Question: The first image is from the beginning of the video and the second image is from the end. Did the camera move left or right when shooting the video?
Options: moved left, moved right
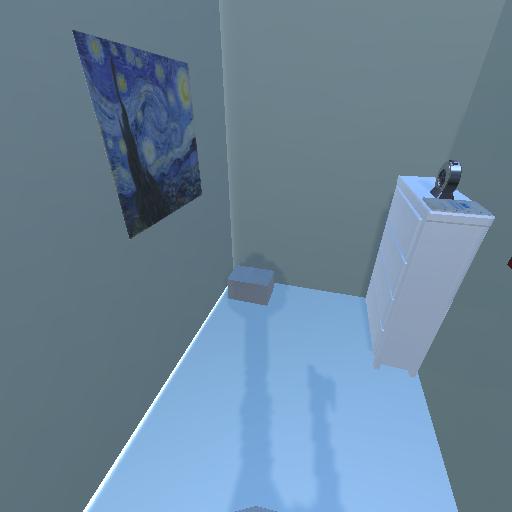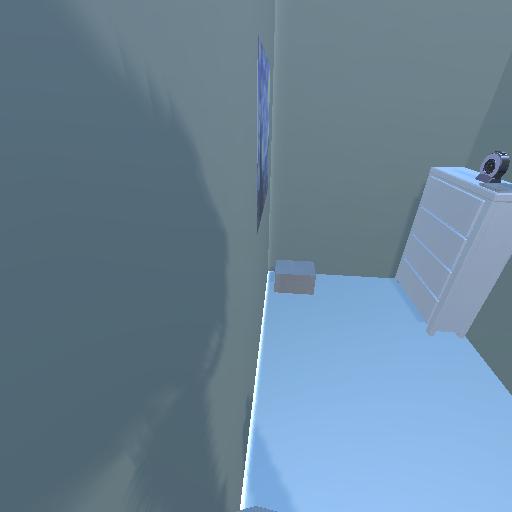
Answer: moved left